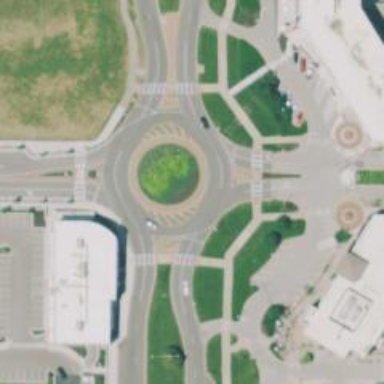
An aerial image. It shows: Secondary road leading to roundabout.